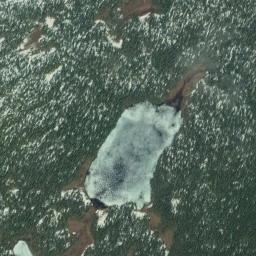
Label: lake